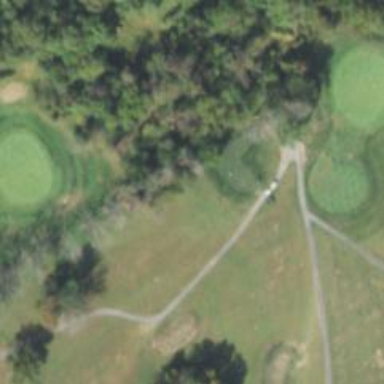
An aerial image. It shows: Golf tee.